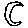
Label: moon